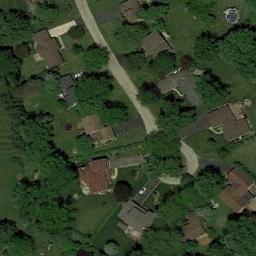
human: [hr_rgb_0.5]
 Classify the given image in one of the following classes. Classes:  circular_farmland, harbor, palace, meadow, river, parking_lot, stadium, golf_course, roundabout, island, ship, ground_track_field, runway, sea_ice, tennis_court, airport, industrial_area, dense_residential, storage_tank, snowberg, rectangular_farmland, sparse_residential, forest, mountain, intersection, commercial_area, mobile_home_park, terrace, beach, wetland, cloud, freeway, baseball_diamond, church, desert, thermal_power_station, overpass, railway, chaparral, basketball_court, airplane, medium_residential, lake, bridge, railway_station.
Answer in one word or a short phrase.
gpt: medium_residential